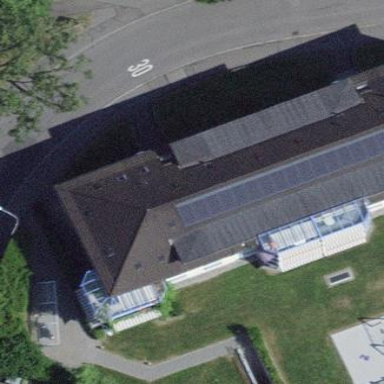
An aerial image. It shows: Solar power generator.